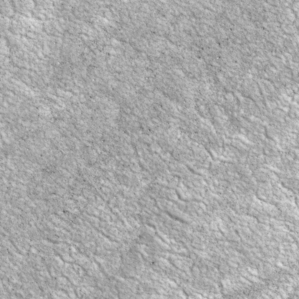
Label: non_frost